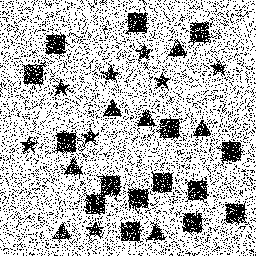
Squares: 15
Triangles: 7
Stars: 8
Total shapes: 30